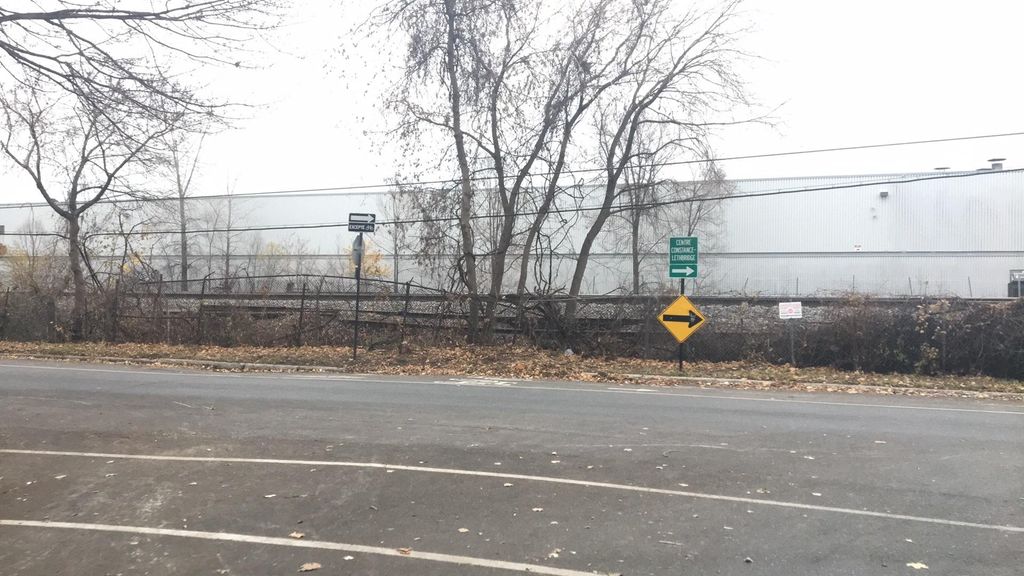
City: montreal